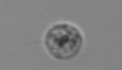
Label: Amoeba